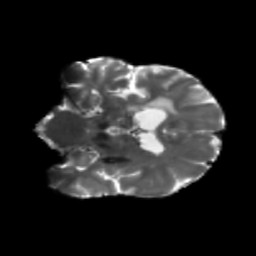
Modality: T2w
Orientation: coronal
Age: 60
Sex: female
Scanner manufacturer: siemens
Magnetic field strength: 3 T
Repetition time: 5.25 s
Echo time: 0.08 s